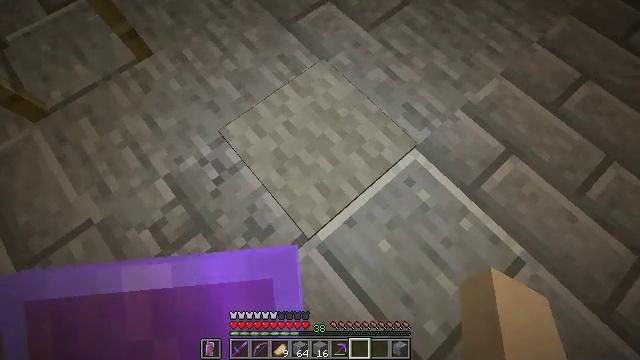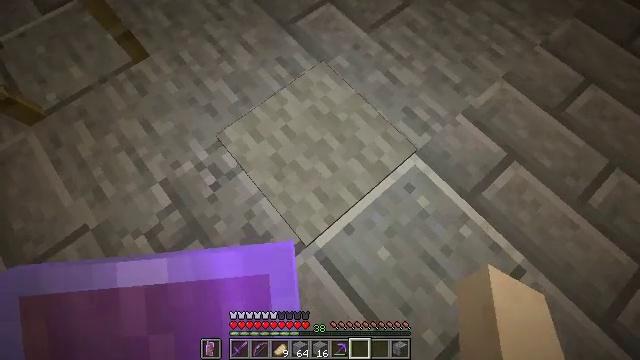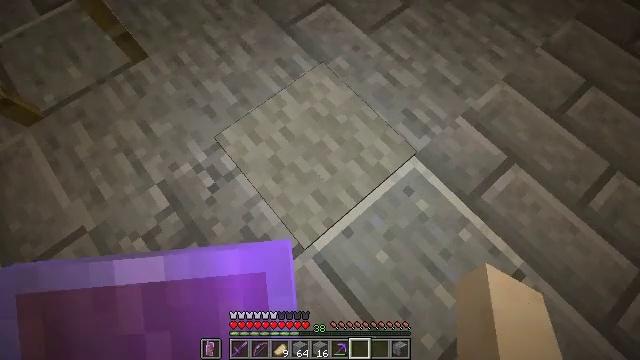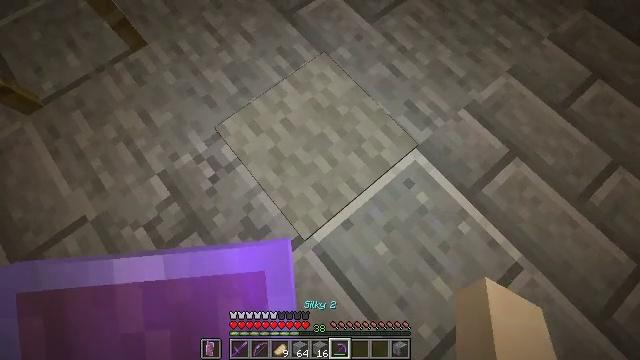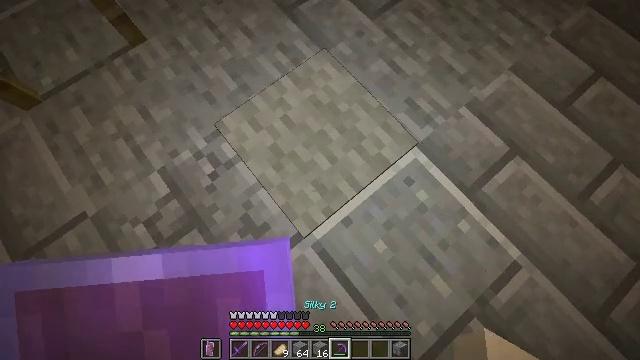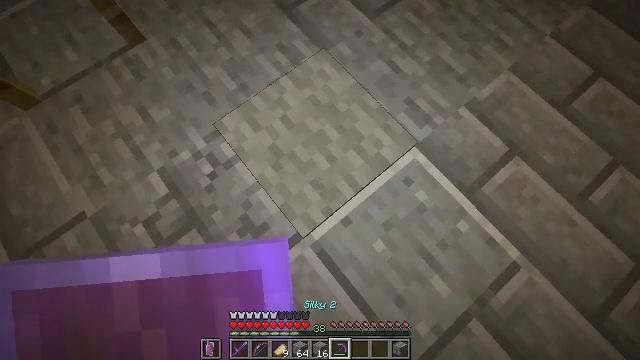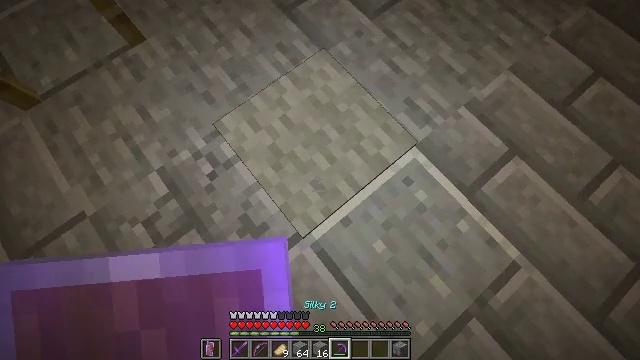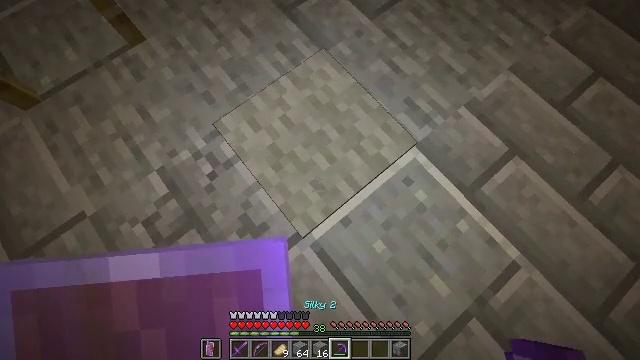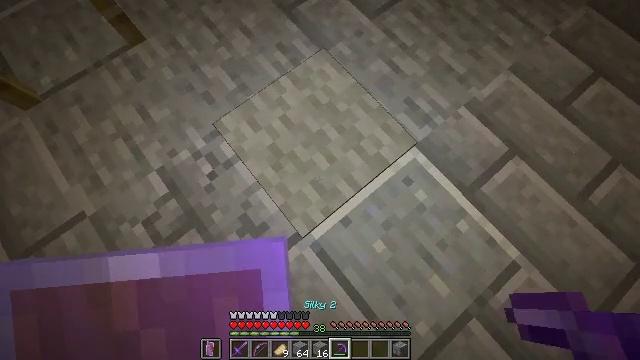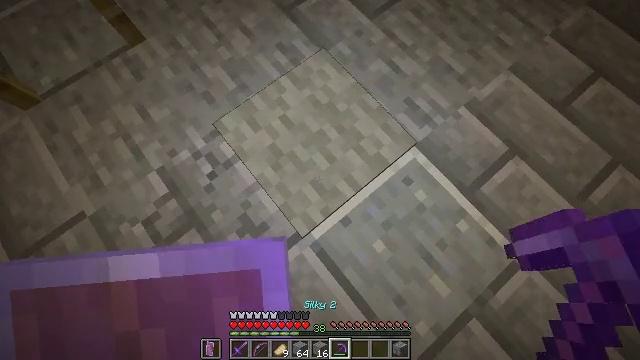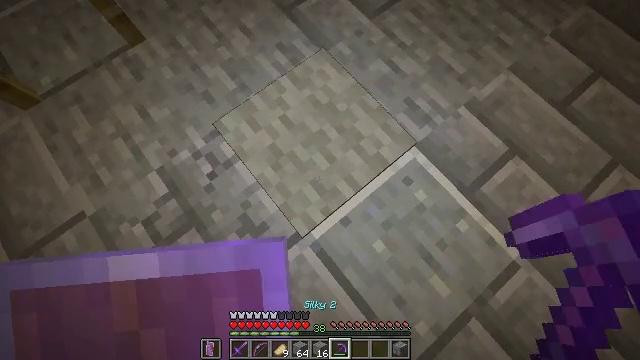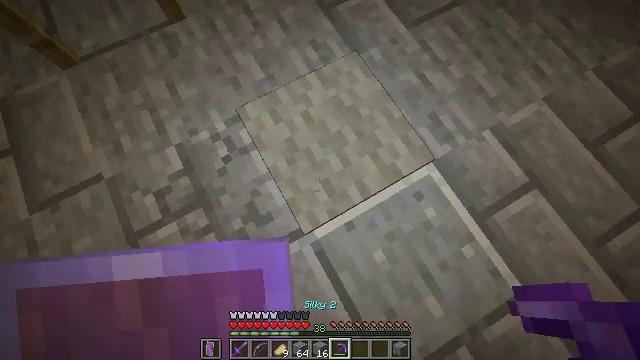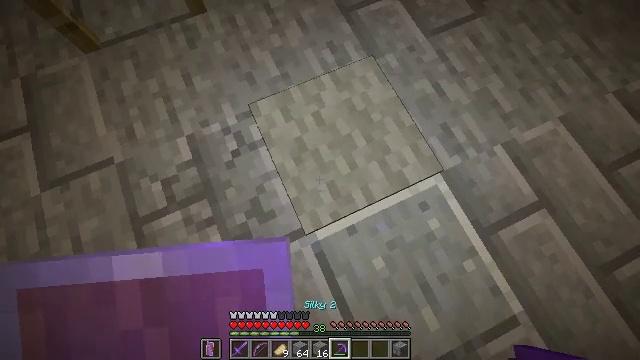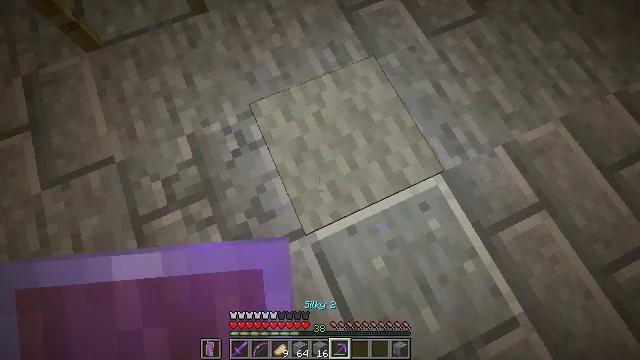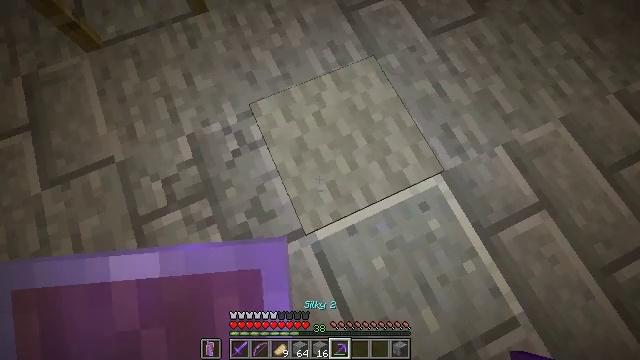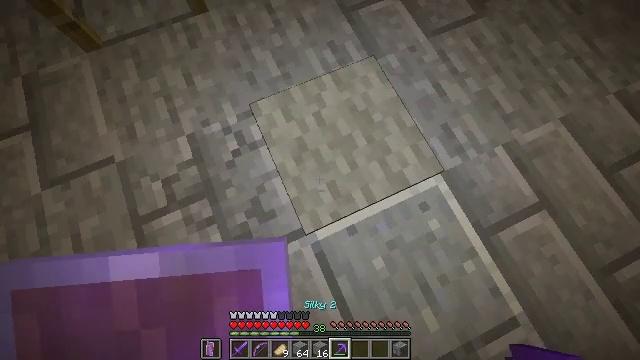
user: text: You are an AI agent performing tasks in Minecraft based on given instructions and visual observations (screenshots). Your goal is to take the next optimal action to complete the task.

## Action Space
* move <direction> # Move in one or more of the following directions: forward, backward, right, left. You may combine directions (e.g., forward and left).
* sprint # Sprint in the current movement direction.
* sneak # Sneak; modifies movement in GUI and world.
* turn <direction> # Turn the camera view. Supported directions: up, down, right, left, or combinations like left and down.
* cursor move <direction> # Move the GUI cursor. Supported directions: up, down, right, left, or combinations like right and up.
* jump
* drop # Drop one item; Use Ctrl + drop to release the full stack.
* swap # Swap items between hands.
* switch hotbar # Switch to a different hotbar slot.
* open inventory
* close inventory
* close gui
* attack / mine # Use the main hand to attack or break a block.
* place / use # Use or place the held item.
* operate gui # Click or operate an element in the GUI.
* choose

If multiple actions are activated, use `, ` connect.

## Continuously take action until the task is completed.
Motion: motion action
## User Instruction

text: Gather the light gray carpet into your inventory.
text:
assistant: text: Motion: no_op
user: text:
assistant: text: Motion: no_op
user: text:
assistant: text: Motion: turn down
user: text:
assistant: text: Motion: no_op
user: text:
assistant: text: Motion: no_op
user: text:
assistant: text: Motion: no_op
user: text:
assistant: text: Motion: no_op
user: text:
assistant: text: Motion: no_op
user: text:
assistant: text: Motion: no_op
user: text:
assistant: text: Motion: no_op
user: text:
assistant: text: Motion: turn left
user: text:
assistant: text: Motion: turn left
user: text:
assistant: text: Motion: no_op
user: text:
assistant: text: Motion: no_op
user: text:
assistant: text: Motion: no_op
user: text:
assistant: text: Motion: attack / mine
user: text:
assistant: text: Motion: attack / mine
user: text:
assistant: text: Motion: attack / mine
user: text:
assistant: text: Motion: move forward, attack / mine
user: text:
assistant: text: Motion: move forward
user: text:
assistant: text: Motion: move forward
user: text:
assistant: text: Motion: move forward
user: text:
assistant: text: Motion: no_op